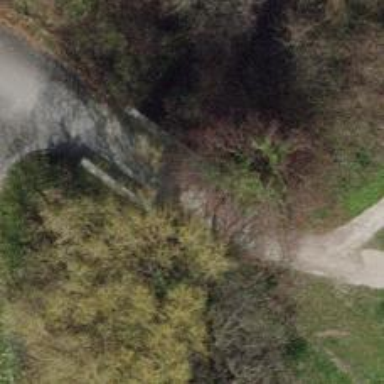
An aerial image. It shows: Path that crosses over bridge with fine gravel surface.